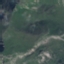
Land use / land cover class: HerbaceousVegetation